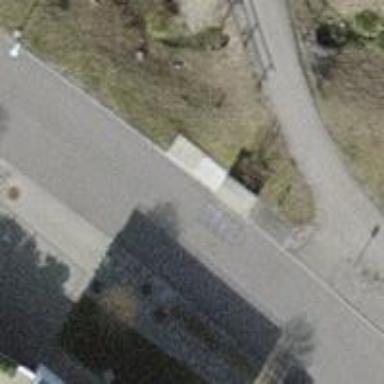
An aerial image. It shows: Street cabinet.